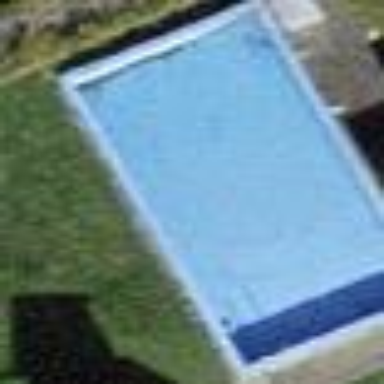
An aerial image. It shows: Swimming pool located in leisure land.